Question: i am new to android and i am trying to do this

Please tell me how to do that when i enter some amount it should show up just like that.
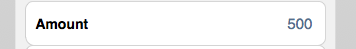
Answer: Here you go, you might have to tweak the margins and text styles but this is what you want:
'''
<RelativeLayout android:id="@+id/container
android:layout_width="fill_parent"
android:layout_height="wrap_content"
android:background="@android:color/white">
<TextView android:id="@+id/amountLabel"
android:layout_width="wrap_content"
android:layout_height="wrap_content"
android:textColor="@android:color/black"
android:textStyle="bold"
android:layout_marginLeft="5dp"
android:layout_centerVertical="true"
android:text="Amount"
android:layout_alignParentLeft="true"/>
<EditText android:id="@+id/amount"
android:layout_width="wrap_content"
android:layout_height="wrap_content"
android:layout_alignParentRight="true"
android:layout_centerVertical="true"
android:layout_marginRight="5dp"
</RelativeLayout>
'''